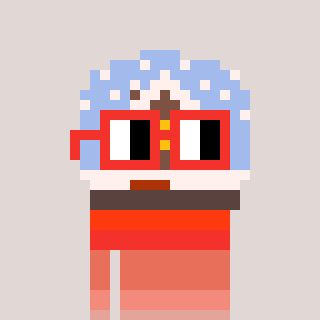
a pixel art character with square red glasses, a snow globe-shaped head and a redpinkish-colored body on a warm background